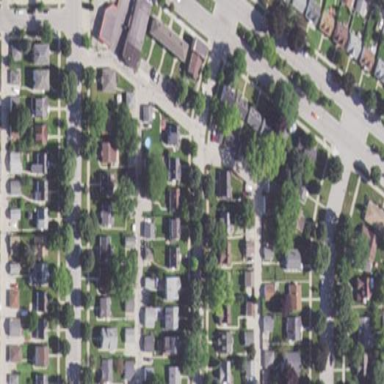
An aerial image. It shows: Sidewalk.